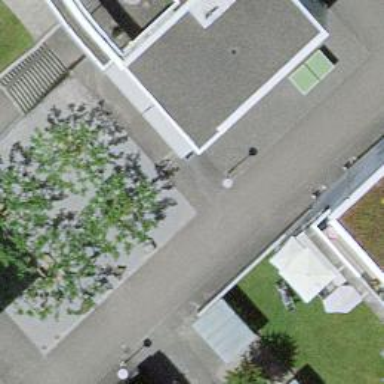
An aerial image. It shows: Concrete steps.